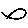
Label: house